Question: I'm having trouble with implementing double integral in Matlab.
Unlike other double integrals, I need the result of the first (inside) integral to be an expression of the second variable, before going through the second (outside) integral, as it must be powered by k.
For example:

In the example above, I need the result of the inside integral to be expressed as 2y, so that I can calculate (2y)^k, before doing the second (outside) integral.
Does anyone know how to do this in Matlab?
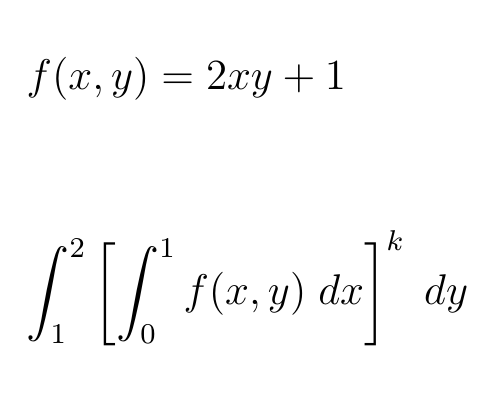
Answer: I don't like doing things symbolically, because 99.9% of all problems don't have a closed form solution at all. For 99.9% of the problems that have a closed-form solution, that solution is unwieldy and hardly useful at all. That may be because of my specific discipline, but I'm going to assume that your problem falls in one of those 99.9% sets, so I'll present the most obvious way to do this.
And that is, integrate a function which calls 'integral' itself:
'''
function dbl_int()
f = @(x,y) 2.*x.*y + 1;
k = 1;
x_limits = [0 1];
y_limits = [1 2];
val = integral(@(y) integrand(f, y, k, x_limits), ...
y_limits(1), y_limits(2));
end
function val = integrand(f, y, k, x_limits)
val = zeros(size(y));
for ii = 1:numel(y)
val(ii) = integral(@(x) f(x,y(ii)), ...
x_limits(1), x_limits(2));
end
val = val.^k;
end
'''